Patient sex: M
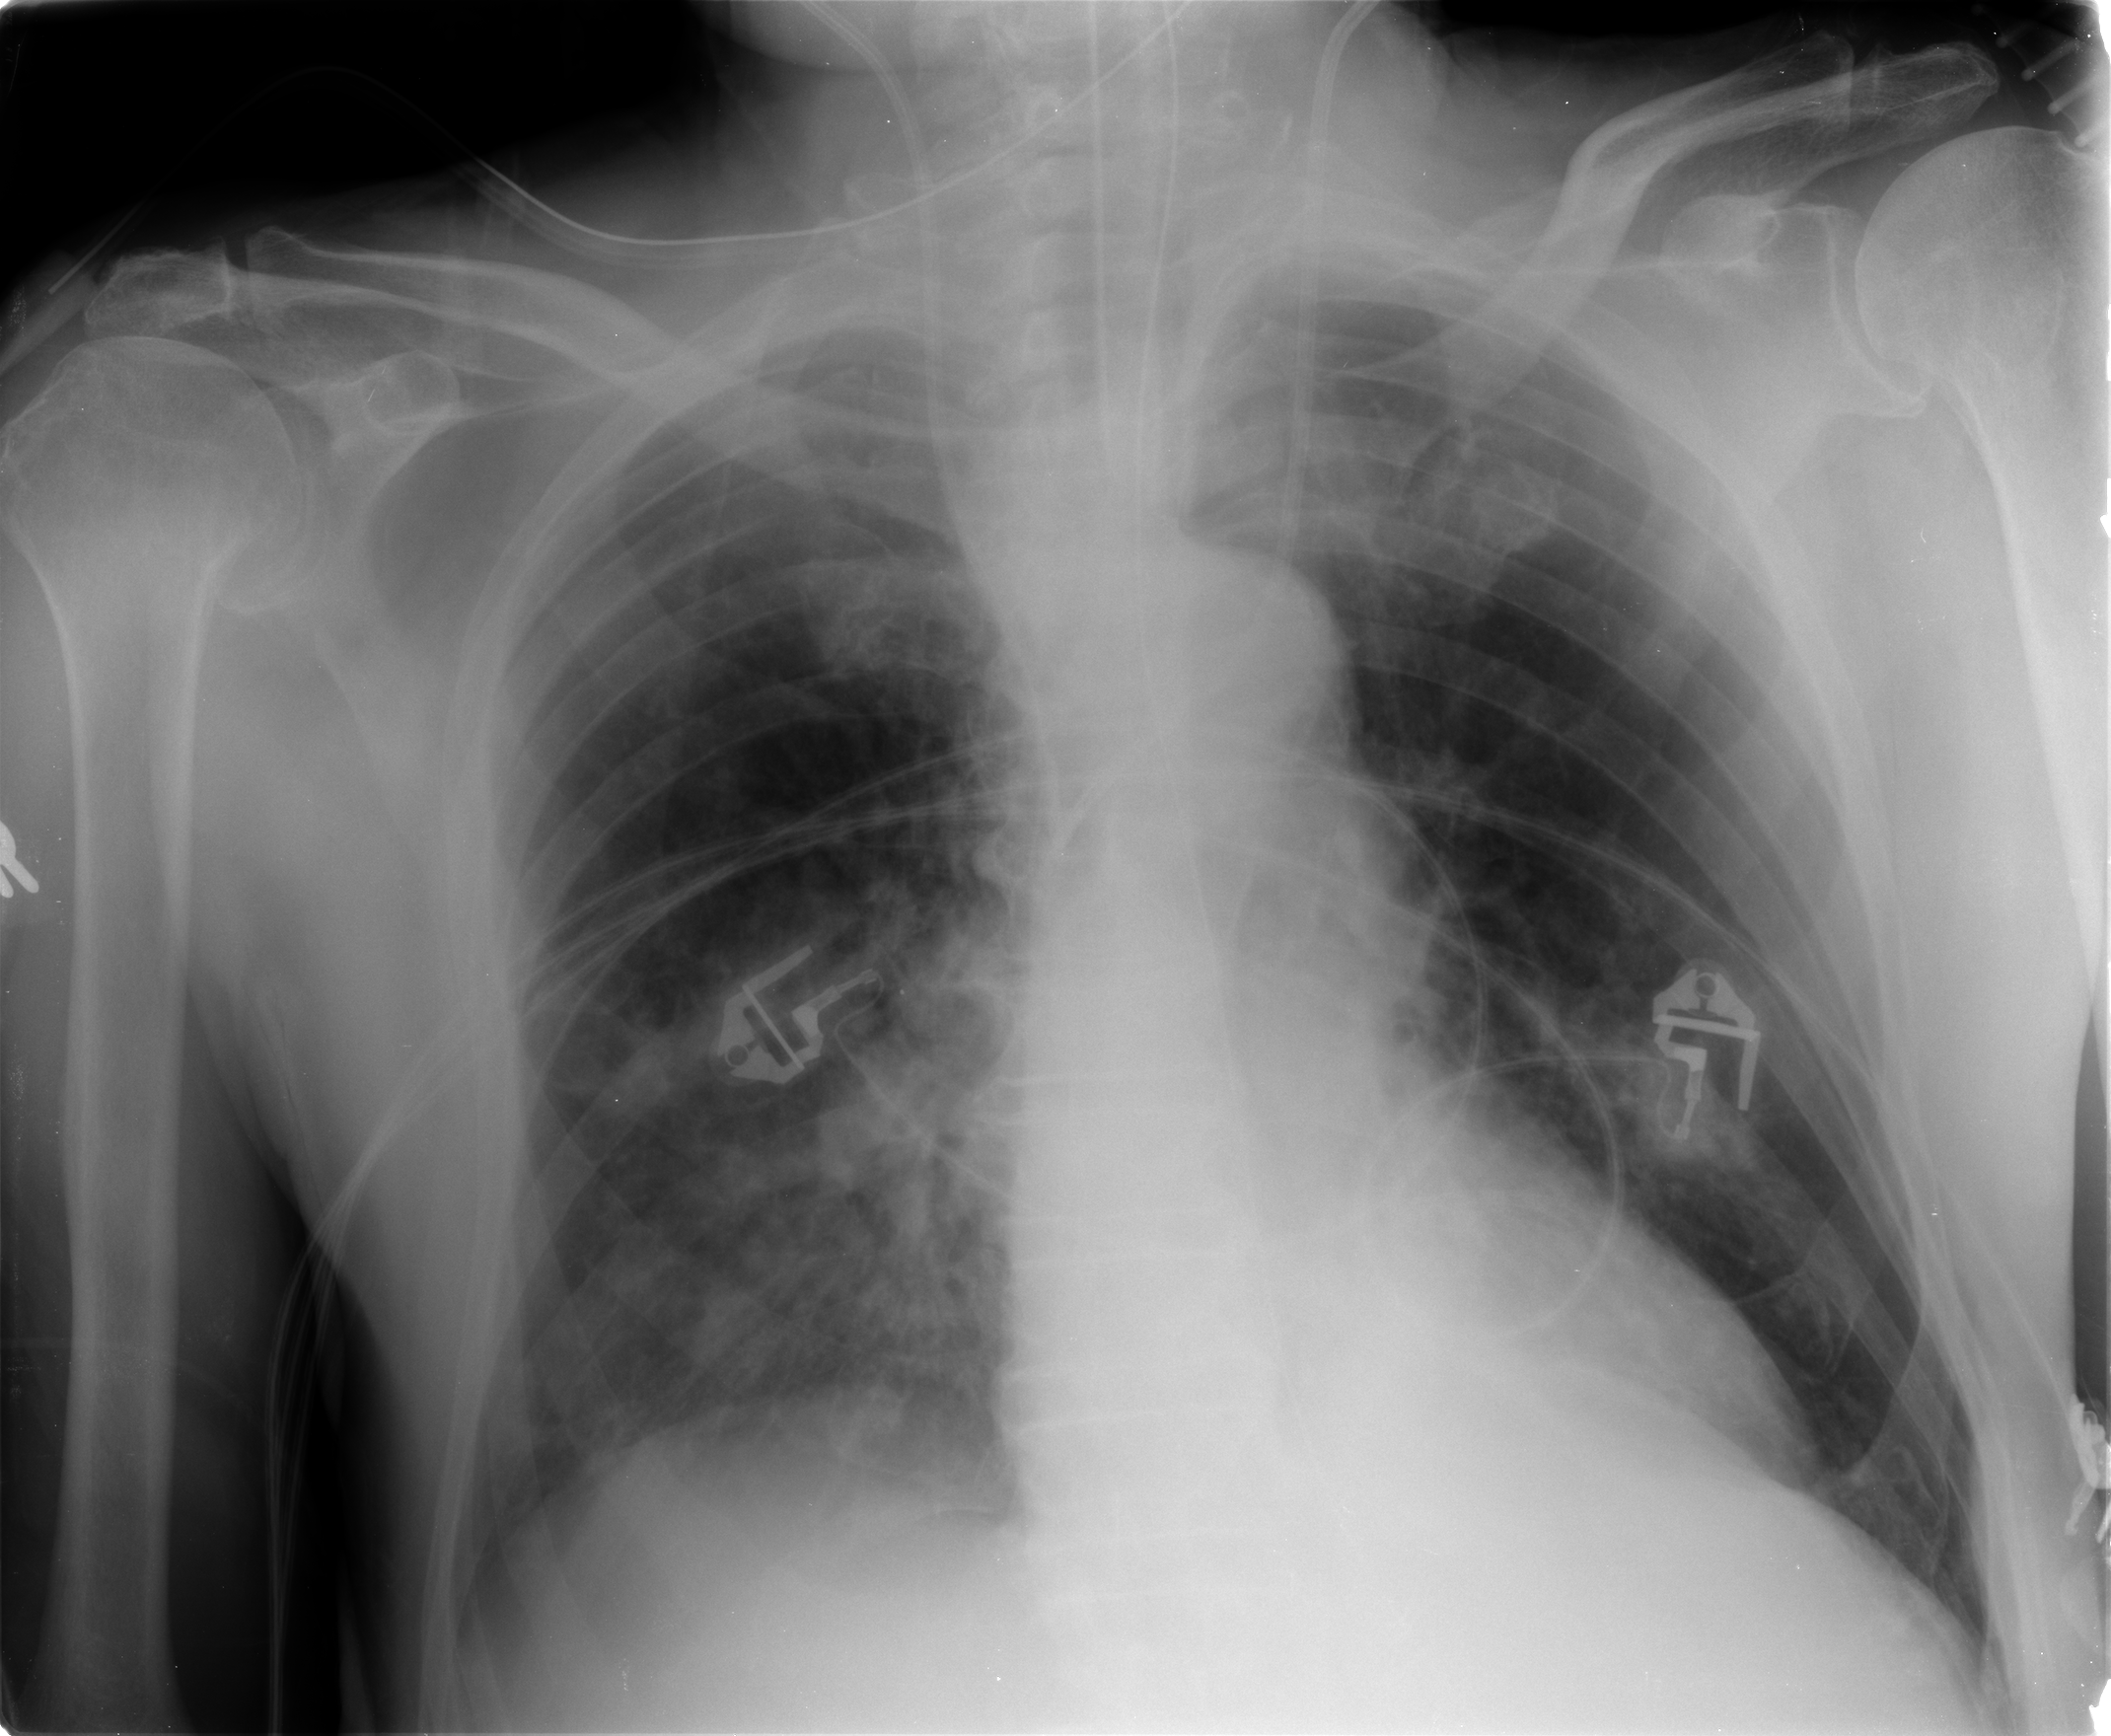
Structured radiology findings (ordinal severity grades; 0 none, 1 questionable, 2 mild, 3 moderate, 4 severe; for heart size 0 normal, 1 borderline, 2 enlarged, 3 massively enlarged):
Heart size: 0
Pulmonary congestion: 0
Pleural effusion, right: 0
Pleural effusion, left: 0
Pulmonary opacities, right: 3
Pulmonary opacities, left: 0
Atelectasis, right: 2
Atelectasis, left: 0